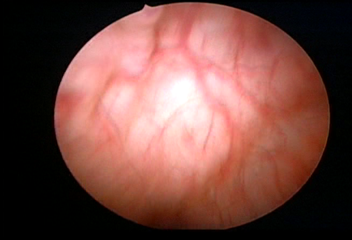
Modality: WLC
Class: Normal mucosa
Bladder cancer association: No